Question:
I need to avoid this squire shaped overlay.
I am using html5 for the development. please help me :)
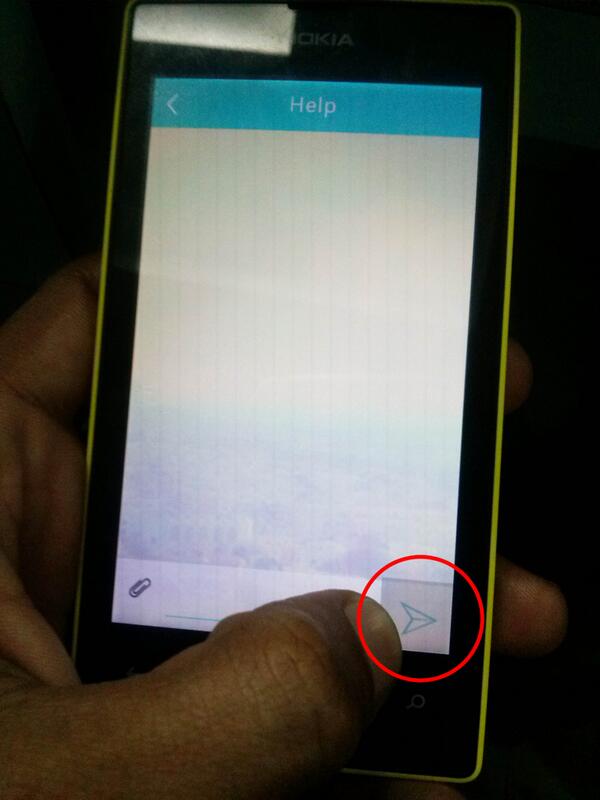
Answer: I think you are looking for:
'''
<meta name="misapplication-tap-highlight" content="no"/>
'''